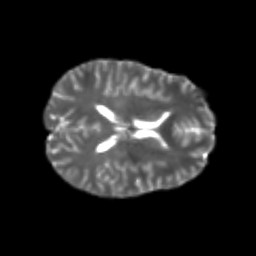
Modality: T2w
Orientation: axial
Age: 26
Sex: female
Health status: healthy
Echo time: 0.074 s